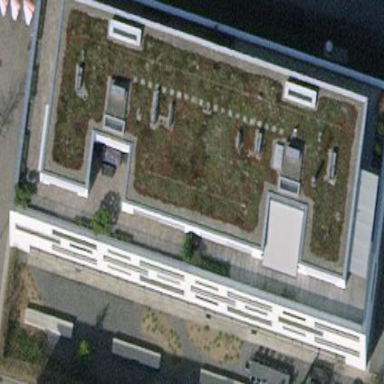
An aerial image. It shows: Building with apartments and flat roof.